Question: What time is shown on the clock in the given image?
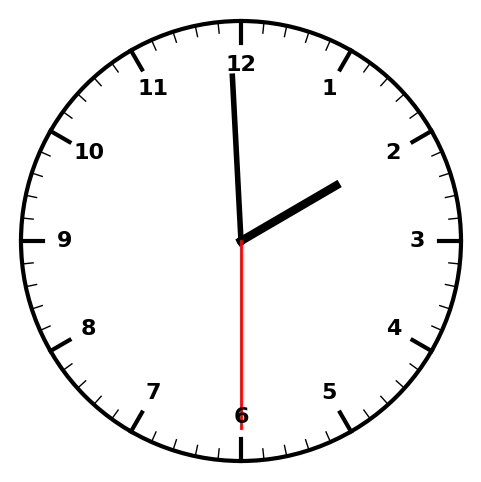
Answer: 01:59:30